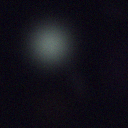
Screen state: off